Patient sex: F
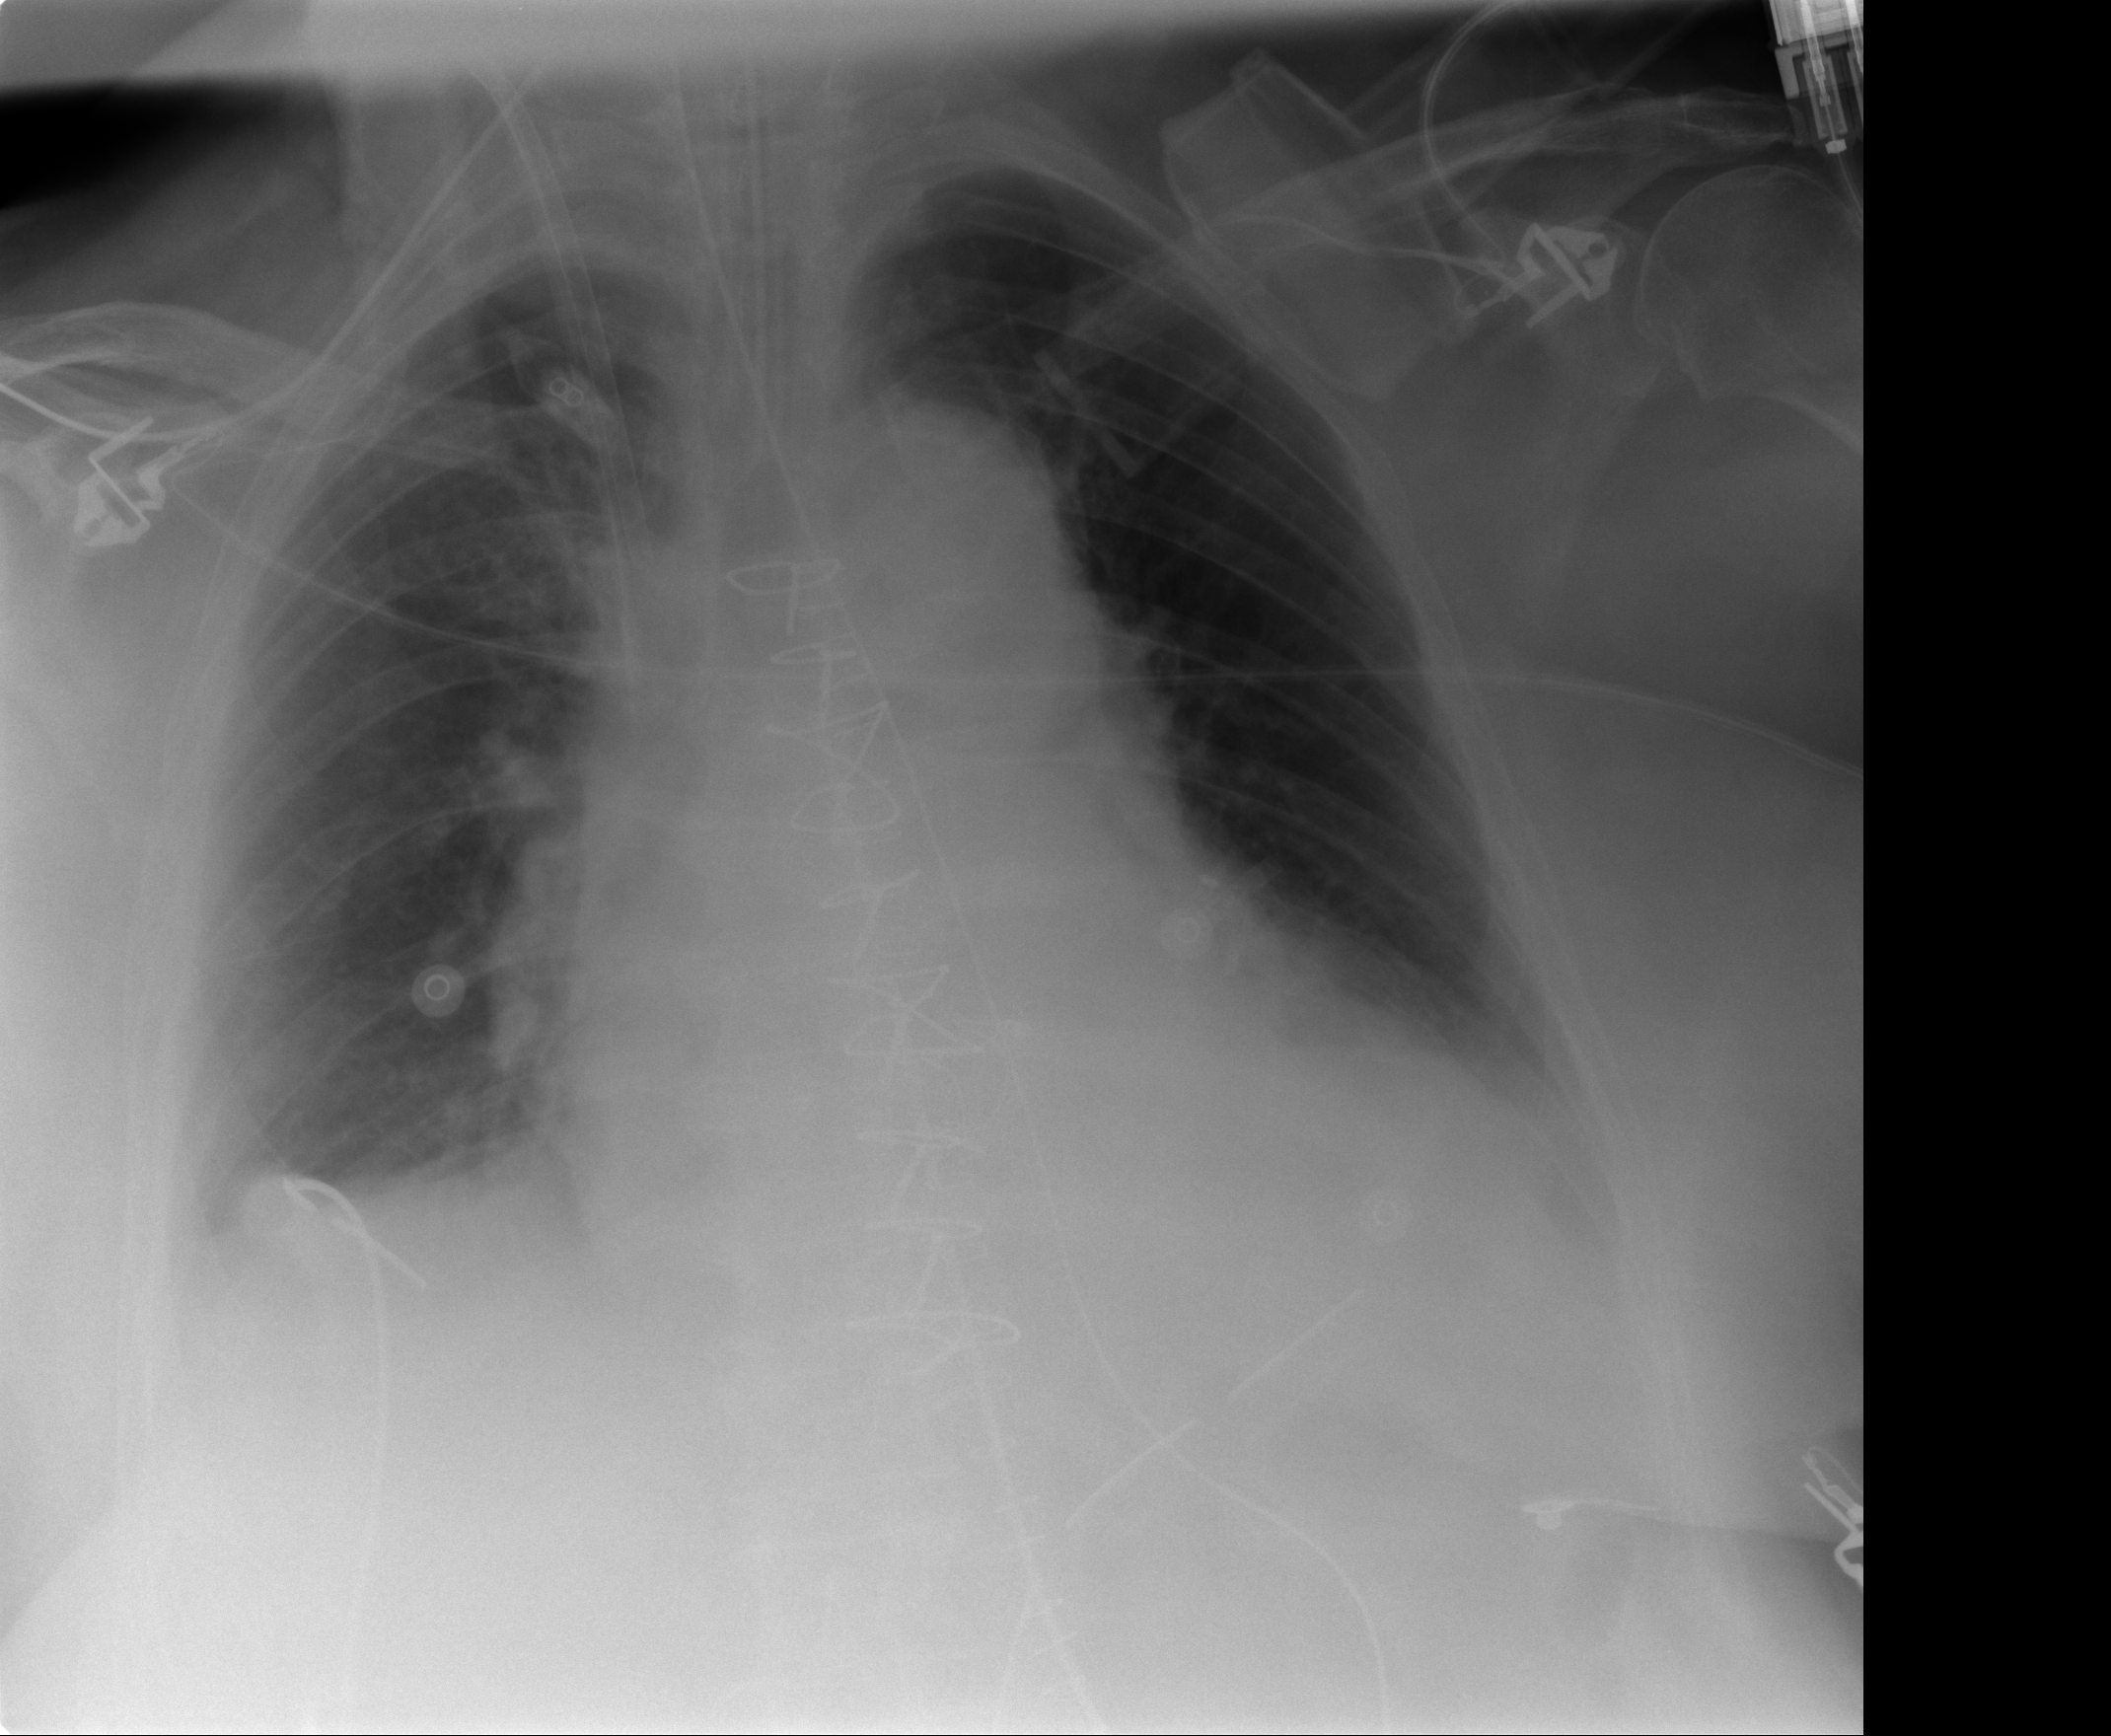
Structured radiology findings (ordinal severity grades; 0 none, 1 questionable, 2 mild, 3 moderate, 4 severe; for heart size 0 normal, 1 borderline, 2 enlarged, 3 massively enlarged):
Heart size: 2
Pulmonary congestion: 1
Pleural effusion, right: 2
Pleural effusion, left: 2
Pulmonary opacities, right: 0
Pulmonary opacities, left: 0
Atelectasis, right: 2
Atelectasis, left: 2